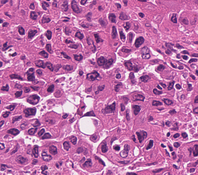
Tumor epithelial tissue: yes
Tumor-associated stroma tissue: no
Normal tissue: no